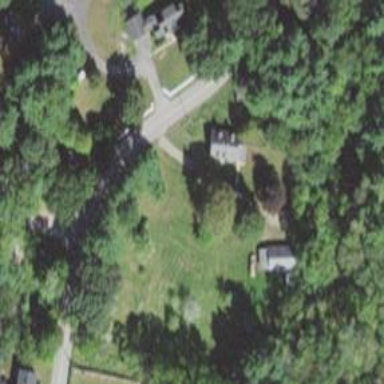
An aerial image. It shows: Residential driveway serving as service road.